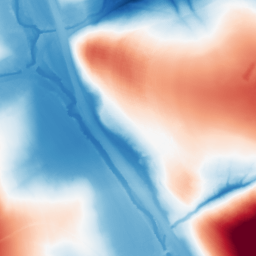
Category: morphological
Decomposition family: morphological
Decomposition parameters: operation: average
size: 100
Upsampling method: quintic
Upsampling parameters: scale: 2
Upsampling scale: 2